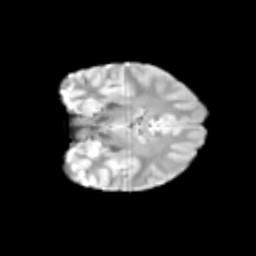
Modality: T2w
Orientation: coronal
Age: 11
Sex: female
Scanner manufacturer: siemens
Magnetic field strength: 3 T
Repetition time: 3.8 s
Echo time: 0.07 s